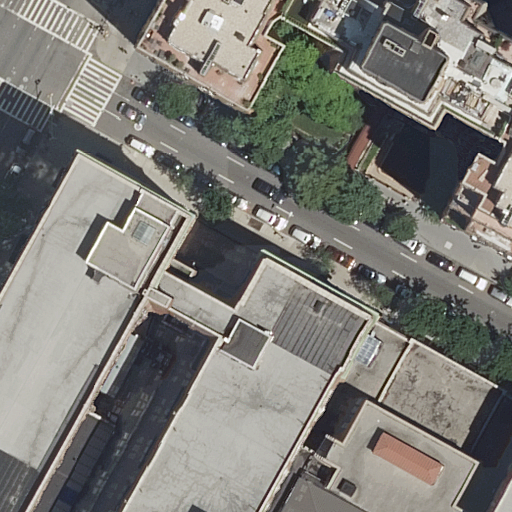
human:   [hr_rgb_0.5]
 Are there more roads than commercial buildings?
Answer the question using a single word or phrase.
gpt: yes

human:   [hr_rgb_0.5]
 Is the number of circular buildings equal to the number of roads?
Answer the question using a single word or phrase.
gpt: no

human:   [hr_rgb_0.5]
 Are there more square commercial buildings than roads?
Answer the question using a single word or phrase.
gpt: no

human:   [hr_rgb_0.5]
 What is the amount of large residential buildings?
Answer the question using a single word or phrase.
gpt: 2

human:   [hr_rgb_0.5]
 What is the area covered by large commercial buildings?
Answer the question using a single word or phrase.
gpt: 0m2

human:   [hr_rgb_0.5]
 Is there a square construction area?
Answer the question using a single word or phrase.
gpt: no

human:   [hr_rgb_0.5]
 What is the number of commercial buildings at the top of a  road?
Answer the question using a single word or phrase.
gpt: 0

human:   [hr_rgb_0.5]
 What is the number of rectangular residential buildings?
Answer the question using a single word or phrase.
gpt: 2

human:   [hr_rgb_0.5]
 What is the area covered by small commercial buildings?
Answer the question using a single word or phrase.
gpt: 0m2

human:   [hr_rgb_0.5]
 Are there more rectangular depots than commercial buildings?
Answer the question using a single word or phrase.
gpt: no

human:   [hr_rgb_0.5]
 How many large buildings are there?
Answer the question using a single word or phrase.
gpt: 2

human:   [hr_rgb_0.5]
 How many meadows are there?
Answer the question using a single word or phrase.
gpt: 0

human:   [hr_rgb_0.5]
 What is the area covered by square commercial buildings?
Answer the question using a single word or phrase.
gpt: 0m2

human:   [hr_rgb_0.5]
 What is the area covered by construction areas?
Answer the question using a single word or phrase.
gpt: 0m2

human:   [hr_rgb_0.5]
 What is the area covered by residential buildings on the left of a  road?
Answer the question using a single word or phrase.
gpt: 555m2

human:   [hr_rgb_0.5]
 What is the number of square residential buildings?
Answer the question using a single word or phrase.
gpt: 0

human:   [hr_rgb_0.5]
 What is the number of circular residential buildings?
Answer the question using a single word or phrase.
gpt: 0

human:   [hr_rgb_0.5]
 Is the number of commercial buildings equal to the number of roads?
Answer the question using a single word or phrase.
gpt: no

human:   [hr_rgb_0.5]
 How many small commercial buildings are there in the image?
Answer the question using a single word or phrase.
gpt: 0

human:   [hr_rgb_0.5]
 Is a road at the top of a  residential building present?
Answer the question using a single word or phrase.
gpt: yes

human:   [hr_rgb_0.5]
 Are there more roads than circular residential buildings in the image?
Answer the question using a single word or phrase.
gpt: yes

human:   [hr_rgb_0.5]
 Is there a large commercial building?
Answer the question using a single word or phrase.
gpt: no

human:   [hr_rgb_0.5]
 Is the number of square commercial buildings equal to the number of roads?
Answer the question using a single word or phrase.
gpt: no

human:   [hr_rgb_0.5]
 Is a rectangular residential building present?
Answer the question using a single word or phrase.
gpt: yes

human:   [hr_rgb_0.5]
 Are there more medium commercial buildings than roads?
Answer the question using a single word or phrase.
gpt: no

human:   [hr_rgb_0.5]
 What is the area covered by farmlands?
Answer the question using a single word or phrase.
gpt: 0m2

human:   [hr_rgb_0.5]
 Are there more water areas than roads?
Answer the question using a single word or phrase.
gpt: no

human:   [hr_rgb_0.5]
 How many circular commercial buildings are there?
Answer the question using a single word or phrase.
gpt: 0

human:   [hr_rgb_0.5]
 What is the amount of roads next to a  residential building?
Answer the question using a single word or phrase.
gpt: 3

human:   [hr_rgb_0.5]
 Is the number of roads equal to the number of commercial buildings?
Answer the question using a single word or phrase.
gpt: no

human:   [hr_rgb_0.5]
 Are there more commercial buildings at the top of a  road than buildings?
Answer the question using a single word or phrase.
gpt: no

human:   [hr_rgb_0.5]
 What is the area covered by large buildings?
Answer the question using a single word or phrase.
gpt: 1429m2

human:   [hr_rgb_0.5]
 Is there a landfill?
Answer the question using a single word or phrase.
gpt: no

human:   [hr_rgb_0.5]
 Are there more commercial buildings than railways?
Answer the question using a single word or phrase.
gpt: no

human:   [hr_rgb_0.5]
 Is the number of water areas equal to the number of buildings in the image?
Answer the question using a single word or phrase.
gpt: no

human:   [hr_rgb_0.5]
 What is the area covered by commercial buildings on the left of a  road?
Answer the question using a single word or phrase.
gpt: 0m2